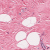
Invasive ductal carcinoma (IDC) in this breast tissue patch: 0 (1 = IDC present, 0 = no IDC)